Field crop: maize
Growth stage: 1
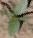
Species: datura